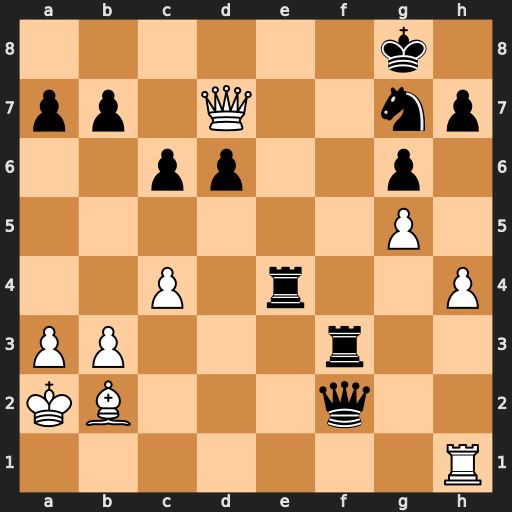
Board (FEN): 6k1/pp1Q2np/2pp2p1/6P1/2P1r2P/PP3r2/KB3q2/7R
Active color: w
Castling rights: -
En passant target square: -
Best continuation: Qxg7#